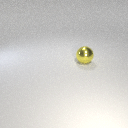
large yellow metal sphere